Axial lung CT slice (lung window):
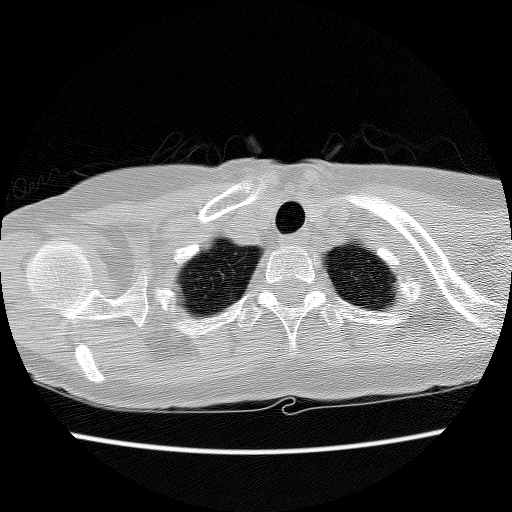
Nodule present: no